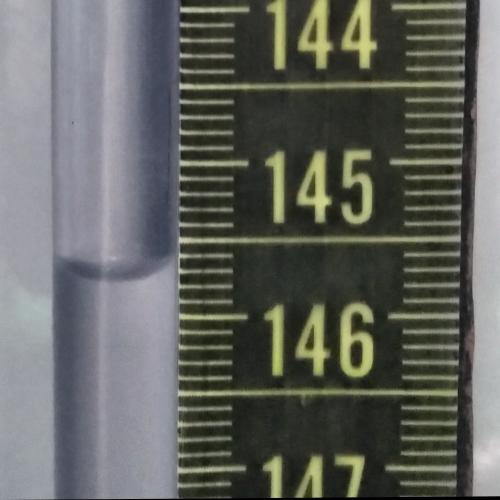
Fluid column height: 145.7 cm